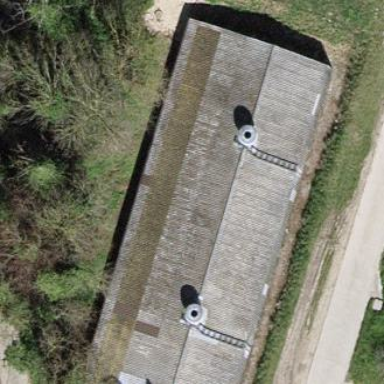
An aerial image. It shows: Farm building.